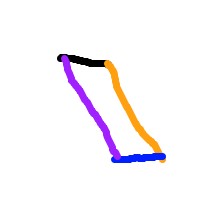
Shape: parallelogram